Interaction volume radius: 5 \u00c5
Interaction volume height: 15 \u00c5
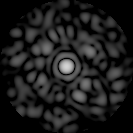
Disorder parameter: 0.8543